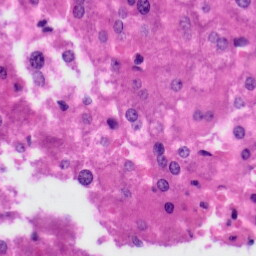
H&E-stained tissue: Liver